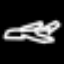
Label: airplane